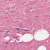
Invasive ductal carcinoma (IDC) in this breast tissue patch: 0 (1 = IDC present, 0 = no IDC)